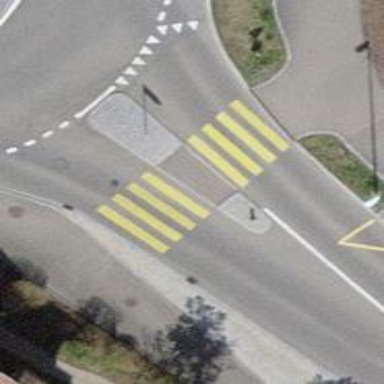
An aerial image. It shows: Uncontrolled crossing with zebra marking and crossing island.